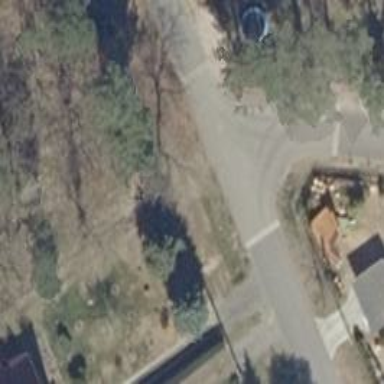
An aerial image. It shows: Residential road.